Question:
I have all the data in NSData object but I dont know how to create a pdf that will display in this format. The main problem is that product does not have a fixed content size, there will be more and more depending upon the customer, how much he/she purchases.
I don't want to make uiview like below format because if do so then how do captured entire uitableview in .png format.
Please give the logic how to create pdf for below format. Thanks a ton!
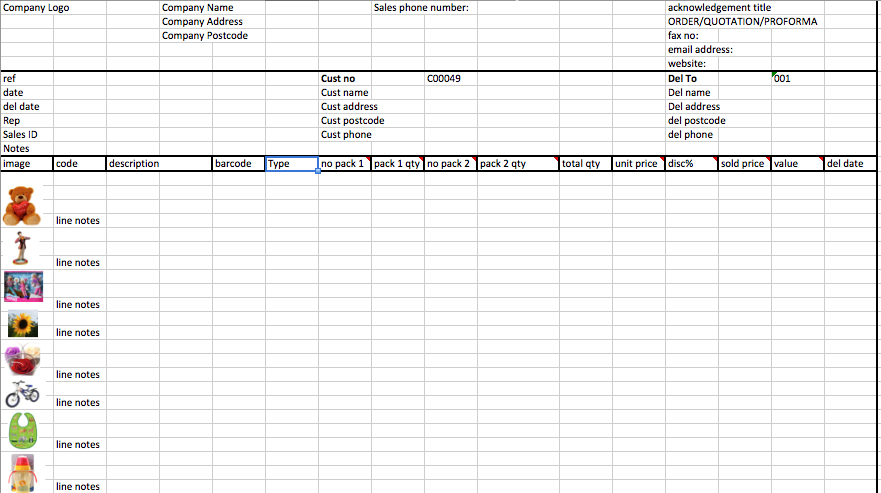
Answer: There are two ways to create PDFs in iOS:
If you want text in your PDF, you need to use <URL>
There is no API that helps you to draw in tabular format. You need to draw lines, text by calculating x and y positions, all done manually. If you have fixed set of fields then only you can follow this approach.
Else, you can create a html page for your required format, and then set this page in PDF as an image, a very simple approach.
Both will be done using <URL>
Hope this helps :)